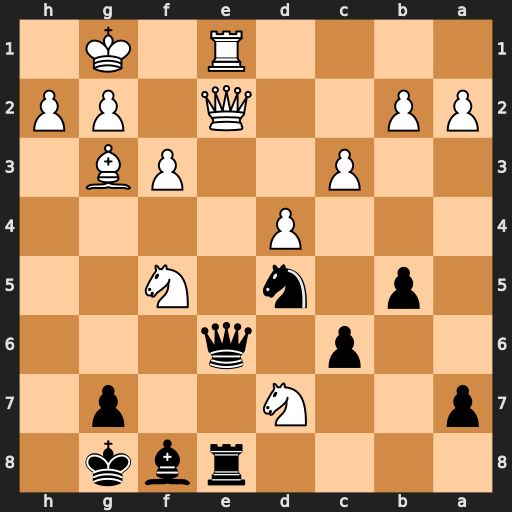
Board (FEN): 4rbk1/p2N2p1/2p1q3/1p1n1N2/3P4/2P2PB1/PP2Q1PP/4R1K1
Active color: b
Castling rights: -
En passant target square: -
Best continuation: Qxe2 Rxe2 Rxe2 Nxf8 Kxf8